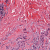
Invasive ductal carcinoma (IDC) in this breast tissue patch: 1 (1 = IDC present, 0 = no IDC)